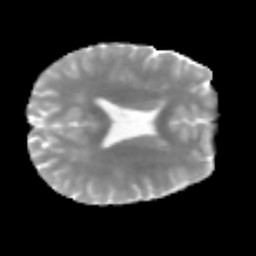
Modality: MD
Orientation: axial
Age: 20
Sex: male
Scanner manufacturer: siemens
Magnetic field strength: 3 T
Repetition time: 2.3 s
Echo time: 0.085 s